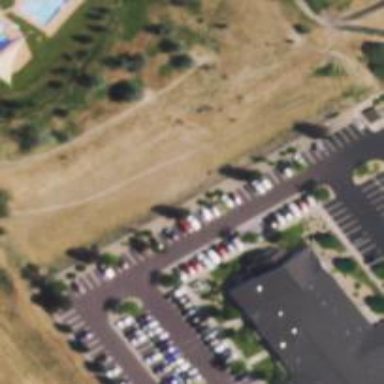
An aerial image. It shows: Parking space is available.